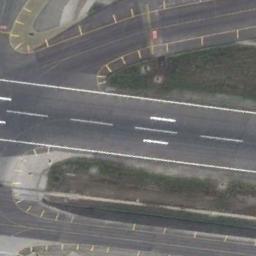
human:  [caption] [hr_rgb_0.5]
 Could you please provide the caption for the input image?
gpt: The grass is on either side of the runway .

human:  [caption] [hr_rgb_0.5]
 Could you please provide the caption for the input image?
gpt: Next to many complex staggered runways are large green lawns with white short and thick markings on the runway .

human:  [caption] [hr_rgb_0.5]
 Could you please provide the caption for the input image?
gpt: The runway goes through the lawn and some other roads connect to the runway .

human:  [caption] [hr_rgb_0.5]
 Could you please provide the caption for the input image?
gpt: The runway is on the grass .

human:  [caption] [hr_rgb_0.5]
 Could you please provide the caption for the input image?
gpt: There are two green lawns beside the runway .